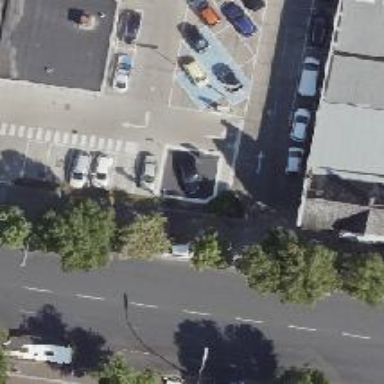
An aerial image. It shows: Broadleaved deciduous tree with parking obstacle nearby.